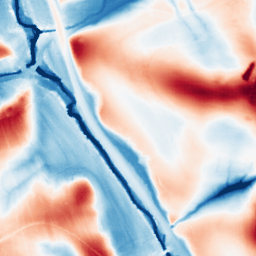
Category: edge_preserving
Decomposition family: guided
Decomposition parameters: radius: 32
eps: 0.001
Upsampling method: sinc_hamming
Upsampling parameters: scale: 2
kernel_size: 4
Upsampling scale: 2